【题型】填空题　【知识点】平面几何　【难度】medium
如图，已知点$C$与某建筑物底端$B$相距$306$米（点$C$与点$B$在同一水平面上），某同学从点$C$出发，沿同一剖面的斜坡$CD$行走$195$米至坡顶$D$处，斜坡$CD$的坡度（或坡比）$i = 1:2.4$，在$D$处测得该建筑物顶端$A$的俯视角为$20^\circ$，则建筑物$AB$的高度约为$\underline{\quad\quad}$（精确到$0.1$米，参考数据：$\sin 20^\circ \approx 0.342$，$\cos 20^\circ \approx 0.940$，$\tan 20^\circ \approx 0.364$）。

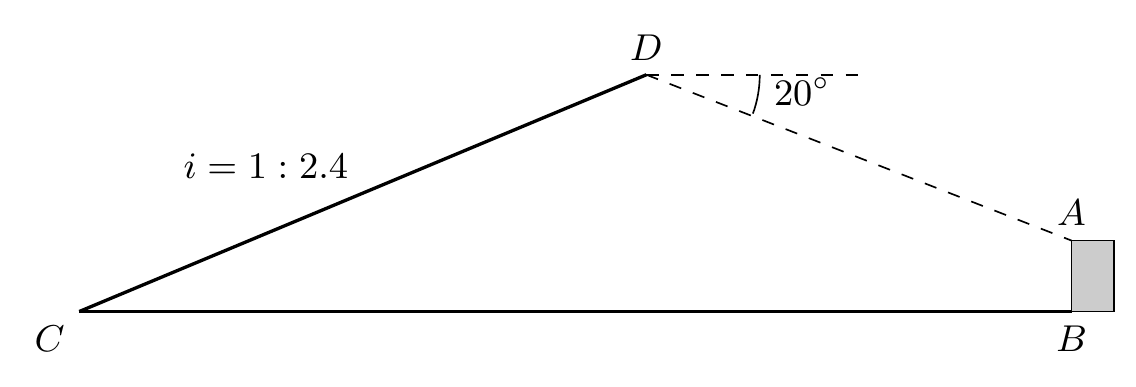
【解答】
\vspace{1em}
\textbf{【答案】} $\boldsymbol{29.1\,\text{m}}$

\vspace{1em}
\textbf{【解析】}
作$DE \perp AB$于$E$点，作$AF \perp DE$于$F$点，作$AF \parallel DG$，如图，

设$DE = x\,\text{m}$，$CE = 2.4x\,\text{m}$，

由勾股定理，得
\[
x^2 + (2.4x)^2 = 195^2,
\]
解得：$x = \pm 75$，

$\because x = -75$ 不合题意，舍去，

$\therefore DE = 75\,\text{m}$，$CE = 2.4x = 180\,\text{m}$，

$\therefore EB = BC - CE = 306 - 180 = 126\,\text{m}$。

$\because AF \parallel DG$，

$\therefore \angle 1 = \angle ADG = 20^\circ$，

$\because \tan \angle 1 = \tan \angle ADG = \tan 20^\circ = 0.364$，$AF = EB = 126\,\text{m}$，

$\therefore \tan \angle 1 = \frac{DF}{AF} = 0.364$，

$\therefore DF = 0.364AF = 0.364 \times 126 = 45.9$，

$\therefore AB = FE = DE - DF = 75 - 45.9 \approx 29.1\,\text{m}$。

故答案为：$29.1\,\text{m}$。
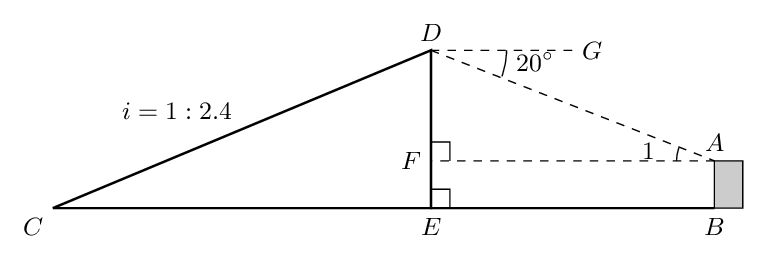